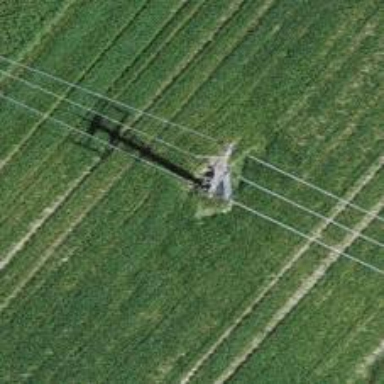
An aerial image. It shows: Termination power pole of the tower type.